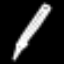
Label: pencil